Question:
I opened up my cmd prompt (which has Python 2.7 in its environment variables.
I cd over to the folder with setup.py and then I run python setup.py py2exe.
This supposedly will create a standalone exe for use in Windows, but it looks like ntpath.py is not getting my path correctly.
This seemed like a simple problem, but I had no clue what to search for, though I tried.
If someone could point me in the right direction, I would greatly appreciate it.
Here's the Setup.py.
I am running Windows 7, 64 bit, Python 2.7. py2exe is 0.6.9. Electrum is 1.9.7
'''
#!/usr/bin/python
# python setup.py sdist --format=zip,gztar
from setuptools import setup
import os
import sys
import platform
import imp
version = imp.load_source('version', 'lib/version.py')
util = imp.load_source('version', 'lib/util.py')
if sys.version_info[:3] < (2, 6, 0):
sys.exit("Error: Electrum requires Python version >= 2.6.0...")
usr_share = '/usr/share'
if not os.access(usr_share, os.W_OK):
usr_share = os.getenv("XDG_DATA_HOME", os.path.join(os.getenv("HOME"), ".local", "share"))
data_files = []
if (len(sys.argv) > 1 and (sys.argv[1] == "sdist")) or (platform.system() != 'Windows' and platform.system() != 'Darwin'):
print "Including all files"
data_files += [
(os.path.join(usr_share, 'applications/'), ['electrum.desktop']),
(os.path.join(usr_share, 'app-install', 'icons/'), ['icons/electrum.png'])
]
if not os.path.exists('locale'):
os.mkdir('locale')
for lang in os.listdir('locale'):
if os.path.exists('locale/%s/LC_MESSAGES/electrum.mo' % lang):
data_files.append((os.path.join(usr_share, 'locale/%s/LC_MESSAGES' % lang), ['locale/%s/LC_MESSAGES/electrum.mo' % lang]))
appdata_dir = util.appdata_dir()
if not os.access(appdata_dir, os.W_OK):
appdata_dir = os.path.join(usr_share, "electrum")
data_files += [
(appdata_dir, ["data/README"]),
(os.path.join(appdata_dir, "cleanlook"), [
"data/cleanlook/name.cfg",
"data/cleanlook/style.css"
]),
(os.path.join(appdata_dir, "sahara"), [
"data/sahara/name.cfg",
"data/sahara/style.css"
]),
(os.path.join(appdata_dir, "dark"), [
"data/dark/background.png",
"data/dark/name.cfg",
"data/dark/style.css"
])
]
setup(
name="Electrum",
version=version.ELECTRUM_VERSION,
install_requires=['slowaes', 'ecdsa>=0.9'],
package_dir={
'electrum': 'lib',
'electrum_gui': 'gui',
'electrum_plugins': 'plugins',
},
scripts=['electrum'],
data_files=data_files,
py_modules=[
'electrum.account',
'electrum.bitcoin',
'electrum.blockchain',
'electrum.bmp',
'electrum.commands',
'electrum.i18n',
'electrum.interface',
'electrum.mnemonic',
'electrum.msqr',
'electrum.network',
'electrum.plugins',
'electrum.pyqrnative',
'electrum.simple_config',
'electrum.socks',
'electrum.transaction',
'electrum.util',
'electrum.verifier',
'electrum.version',
'electrum.wallet',
'electrum.wallet_bitkey',
'electrum.wallet_factory',
'electrum_gui.gtk',
'electrum_gui.qt.__init__',
'electrum_gui.qt.amountedit',
'electrum_gui.qt.console',
'electrum_gui.qt.history_widget',
'electrum_gui.qt.icons_rc',
'electrum_gui.qt.installwizard',
'electrum_gui.qt.lite_window',
'electrum_gui.qt.main_window',
'electrum_gui.qt.network_dialog',
'electrum_gui.qt.password_dialog',
'electrum_gui.qt.qrcodewidget',
'electrum_gui.qt.receiving_widget',
'electrum_gui.qt.seed_dialog',
'electrum_gui.qt.transaction_dialog',
'electrum_gui.qt.util',
'electrum_gui.qt.version_getter',
'electrum_gui.stdio',
'electrum_gui.text',
'electrum_plugins.aliases',
'electrum_plugins.coinbase_buyback',
'electrum_plugins.exchange_rate',
'electrum_plugins.labels',
'electrum_plugins.pointofsale',
'electrum_plugins.qrscanner',
'electrum_plugins.virtualkeyboard',
],
description="Lightweight Bitcoin Wallet",
author="ecdsa",
author_email="ecdsa@github",
license="GNU GPLv3",
url="http://electrum.org",
long_description="""Lightweight Bitcoin Wallet"""
)
'''
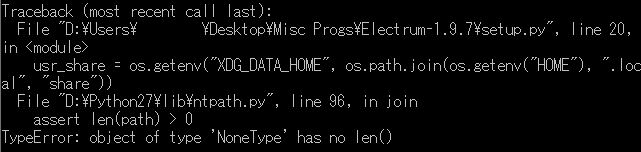
Answer: It seems your Windows system does not have "HOME" env variable! So in line 20 'os.getenv('HOME')' returns 'None' type because "" has been not defined in windows enviroment and the second argument has not specified (default is ).
I suggest you use other alternative:
Replace:
'''
os.path.join(os.getenv("HOME"), ".local", "share")
'''
To:
'''
os.path.join(os.path.expanduser("~"), ".local", "share")
'''
In this case it will to map to CURRENT user's home directory in Windows.
<URL>